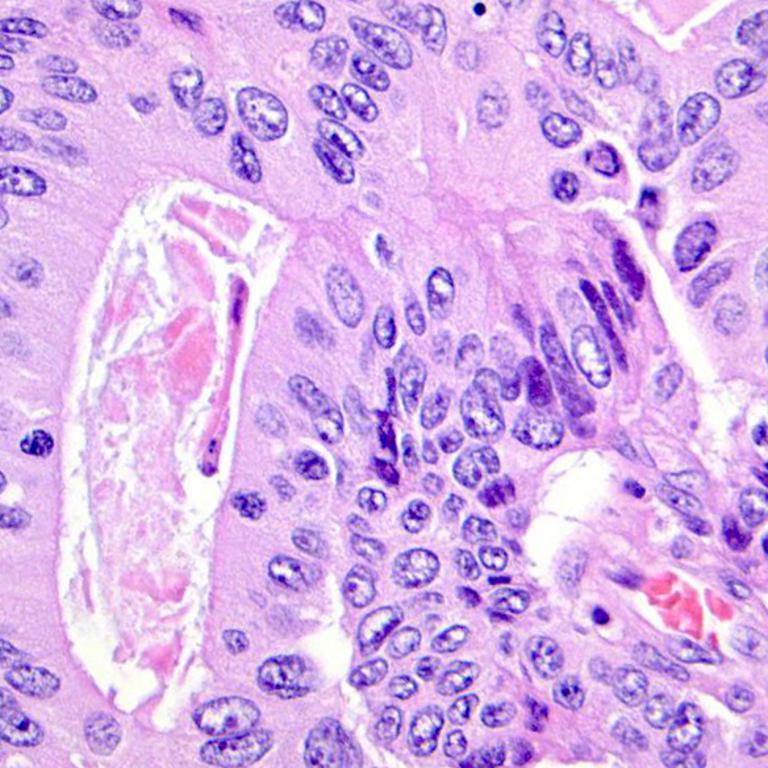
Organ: colon
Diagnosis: adenocarcinomas